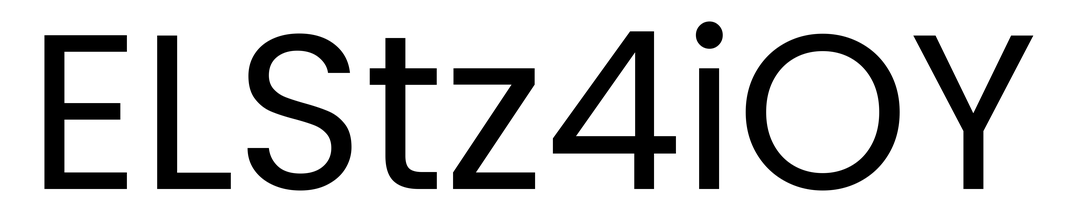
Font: Poppins-Regular